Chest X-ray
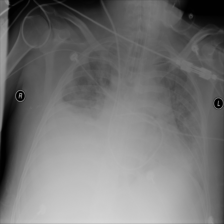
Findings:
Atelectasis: negative
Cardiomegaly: negative
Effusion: negative
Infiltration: negative
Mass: positive
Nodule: negative
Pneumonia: negative
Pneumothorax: negative
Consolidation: positive
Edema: negative
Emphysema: negative
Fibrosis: negative
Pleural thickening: negative
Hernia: negative